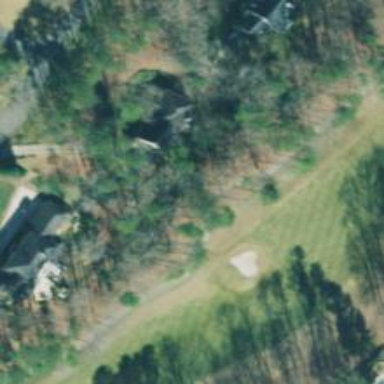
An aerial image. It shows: Path for golf carts.